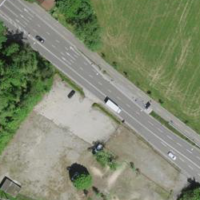
EUNIS habitat code: 55
Species observed at this site:
Lotus corniculatus
Hypericum tetrapterum
Salvia pratensis